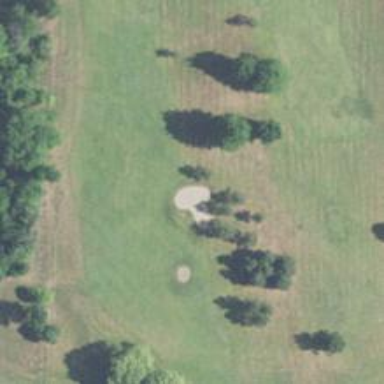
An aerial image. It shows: Golf hole.